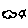
Label: cloud